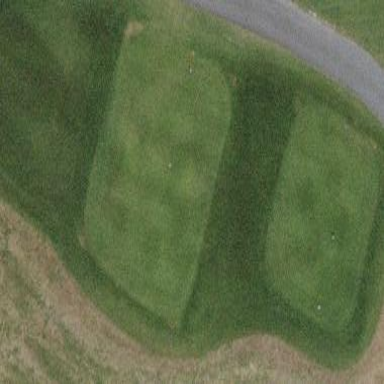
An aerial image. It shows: Golf tee.